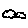
Label: cloud